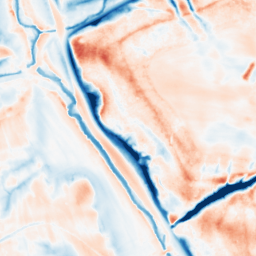
Category: multiscale
Decomposition family: dog_multiscale
Decomposition parameters: sigma_ratio: 1.6
n_scales: 6
base_sigma: 0.5
Upsampling method: linear_exact
Upsampling parameters: scale: 8
Upsampling scale: 8